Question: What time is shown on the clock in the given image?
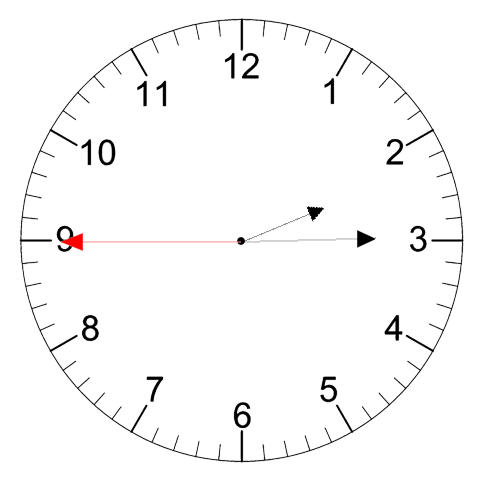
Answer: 02:14:45